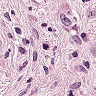
Metastatic tissue present: yes